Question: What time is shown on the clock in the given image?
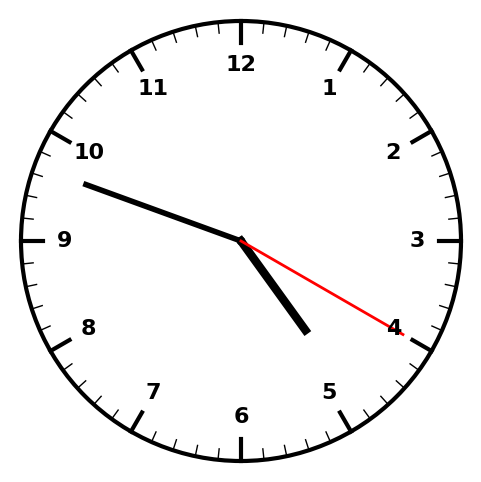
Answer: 04:48:20